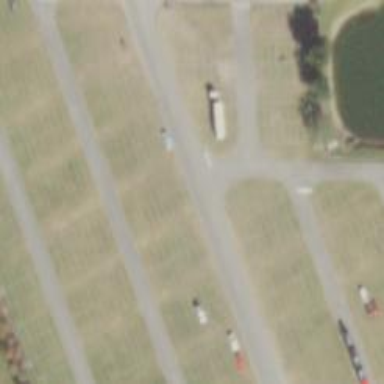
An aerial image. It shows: Caravan site for tourism.